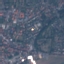
Land use / land cover: Residential